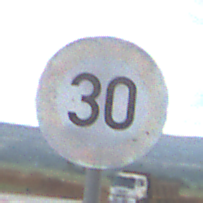
Verkehrszeichen: Geschwindigkeit30
Umgebung: Outdoor, RoadRail
Tageszeit: MorningAfternoon
Wetter: PartlyCloudy
Licht: Natural
Jahreszeit: NotSpecified
Kontrast: LowContrast